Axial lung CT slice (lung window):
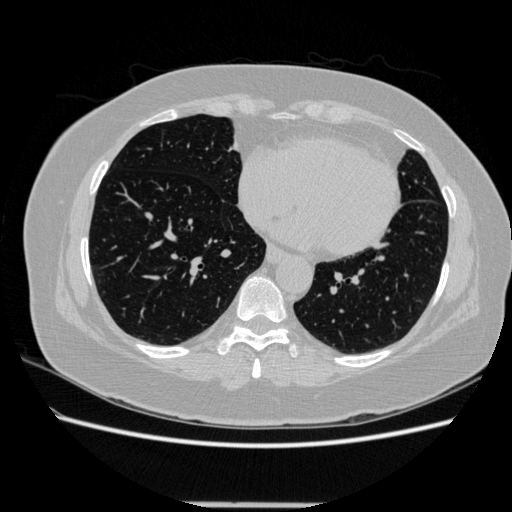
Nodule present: no